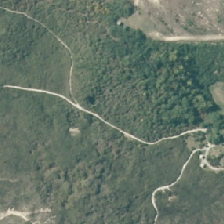
Land cover: manuka_kanuka